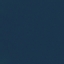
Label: SeaLake